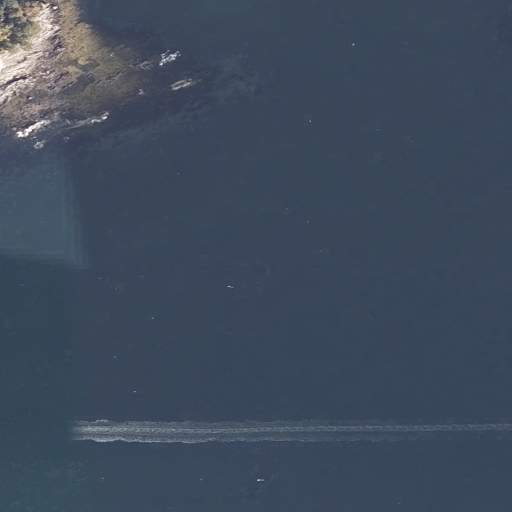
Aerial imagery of bar in Maine named Trotts Rock containing open water, herbaceous wetlands, and low intensity development